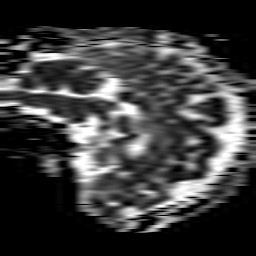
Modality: ADC
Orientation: sagittal
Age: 41
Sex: female
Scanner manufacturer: philips
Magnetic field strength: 1.5 T
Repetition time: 4.813 s
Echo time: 0.07764 s